Question: please see the following pic:

the client initiate a half-close request and get acknowledged,if i dont misunderstand what half-close means,the client any data afterwards, then how can it send back an later.
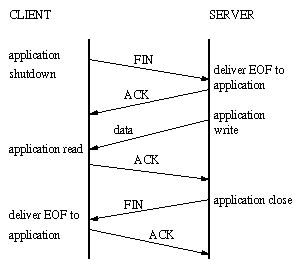
Answer: It's not the client that is being sent, it the acknowledgement for the server data received after client does <URL>, which means client will not anymore, but can still . The 'ACK' itself is part of the transport protocol, not the application.